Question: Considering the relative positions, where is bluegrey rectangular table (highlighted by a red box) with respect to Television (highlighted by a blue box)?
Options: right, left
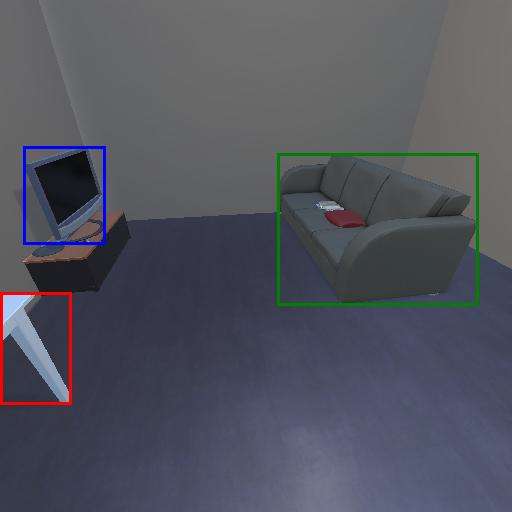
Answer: right